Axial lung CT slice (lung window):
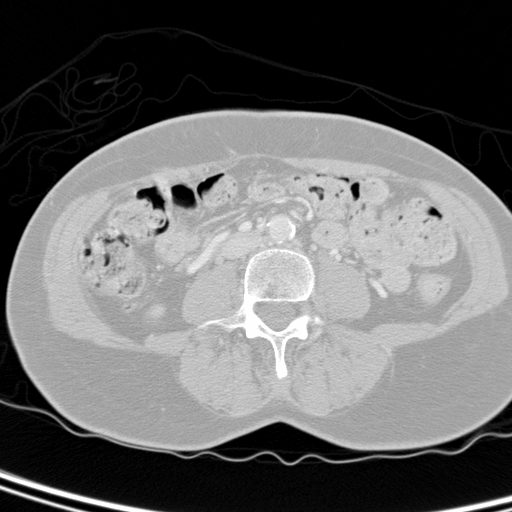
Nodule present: no